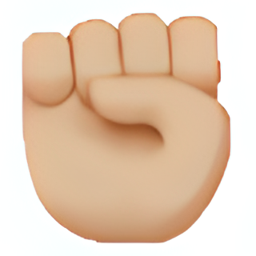
Name: raised fist
Emoji: ✊🏼
Group: People & Body
Sub-group: hand-fingers-closed